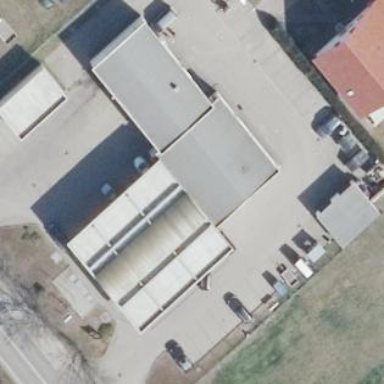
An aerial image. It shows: Convenience store with fuel services inside building.